Aerial crown-view tile of a tropical tree (Barro Colorado Island, Panama), acquired 20240918:
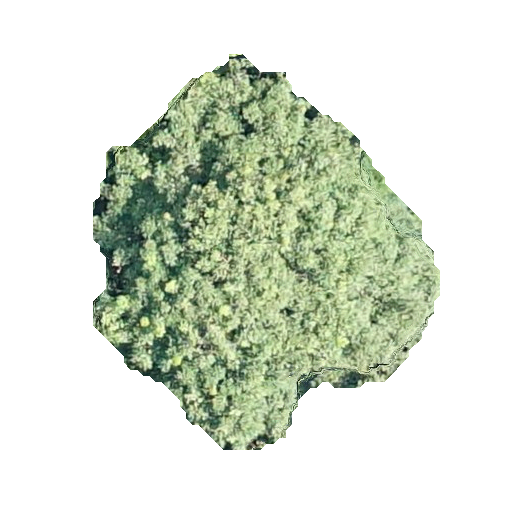
Species: Sterculia apetala
GBIF accepted scientific name: Sterculia apetala
Crown area: 141.068 m²